Question: I try to define a new class with objects.. I don't know what is wrong with the constructor.
the error is: "the constructor is undefined"

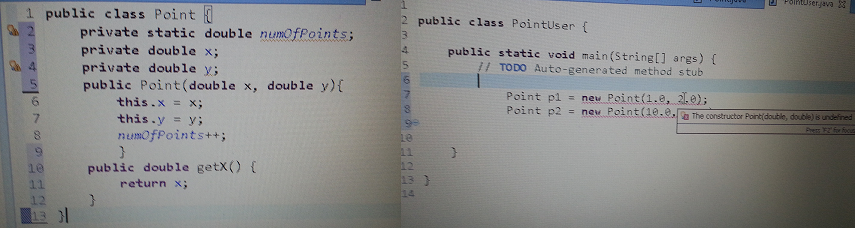
Answer: Clean the project... it seems ok, you are not importing anything, both classes are in the same default package.
To clean your project, go to the Project menu and select "Clean..." and hit OK.